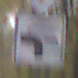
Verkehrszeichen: VerlaufVorfahrtsstrasse6
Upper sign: Vorfahrtsstrasse
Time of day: MorningAfternoon
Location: Outdoor (Nature)
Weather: Overcast
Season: Autumn
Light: Natural